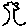
Label: tree